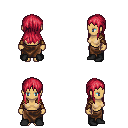
a pixel art fantasy rpg character, female body template, human, tanned skin, leather shoulder armor, robe skirt, ruby red unkempt hairstyle, cloth bracers, black shoes, four views (front, back, left, right), 2x2 character sprite sheet, small pixel art, hard edges, no anti-aliasing